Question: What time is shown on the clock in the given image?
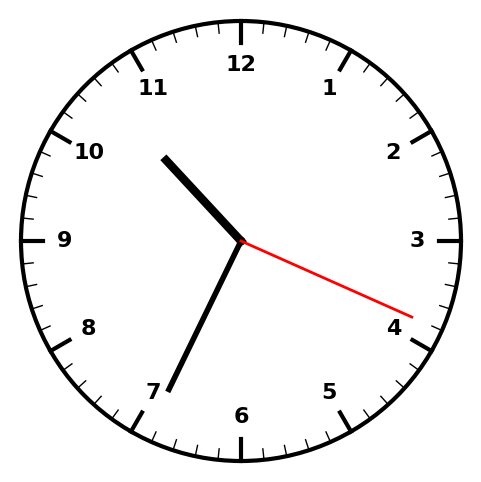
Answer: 10:34:19